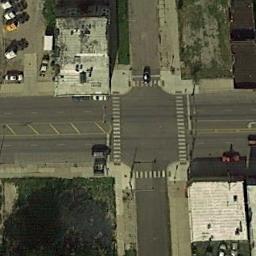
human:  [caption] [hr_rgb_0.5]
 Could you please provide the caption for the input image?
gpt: There are several moving vehicles on the road at the intersection, There are many buildings and some trees around the intersection, And many cars are parked in the open space beside the intersection .

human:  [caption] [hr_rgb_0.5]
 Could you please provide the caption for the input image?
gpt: There is a green belt next to the intersection .

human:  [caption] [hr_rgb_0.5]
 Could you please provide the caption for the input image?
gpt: There are several cars at the intersection .

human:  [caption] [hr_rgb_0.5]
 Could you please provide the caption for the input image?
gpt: An intersection with sparse traffic is between some buildings and a green area .

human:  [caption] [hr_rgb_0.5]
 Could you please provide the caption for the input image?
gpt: An intersection beside a parking lot and a white building .